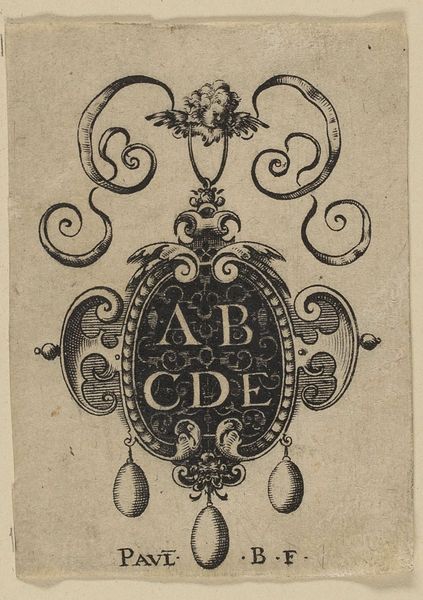
Titel: Anhänger mit Monogramm
Künstler: Paul Birckenholtz
Standort: Hamburg
Institution: Museum für Kunst und Gewerbe Hamburg
Schlagwörter: kopf, weiß, schmuck, schwarz, ornament, perlen, engel, putte, putto, schrift, grafik, graphik, ornamente, fotografie, photographie, paul, druckgraphik, druckgrafik, stich, buchstaben, kunstgewerbe, kupferstich, kunsthandwerk, alphabet, juwelen, reproduktionen, goldschmiedearbeiten, ab, industriedesign, druckerzeugnisse, schweifwerk, cde, ornamentstich, vorlageblätter